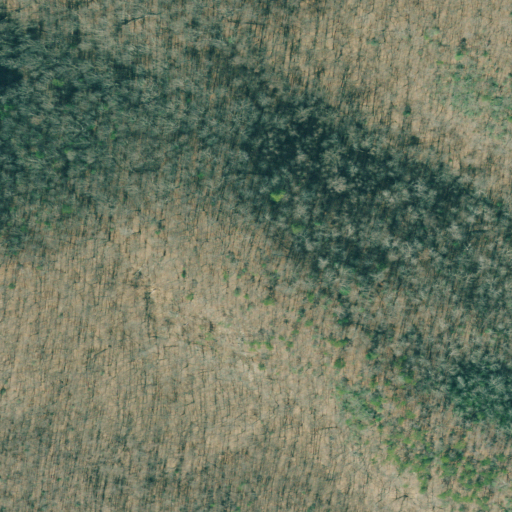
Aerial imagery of mountain in Georgia named Bayless Knob containing deciduous forest and mixed forest